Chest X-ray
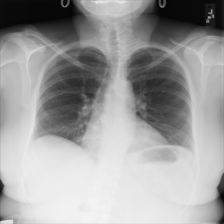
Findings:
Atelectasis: negative
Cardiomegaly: negative
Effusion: negative
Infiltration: negative
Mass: negative
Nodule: negative
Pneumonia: negative
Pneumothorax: negative
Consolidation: negative
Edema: negative
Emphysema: negative
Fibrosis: negative
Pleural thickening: negative
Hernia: negative